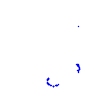
Particle: proton